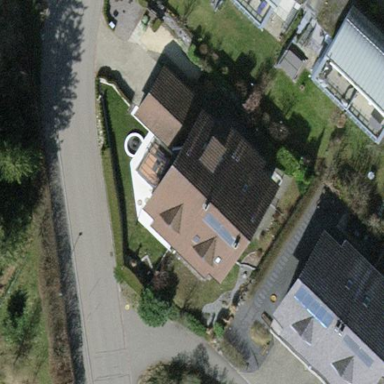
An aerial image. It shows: Terrace building.